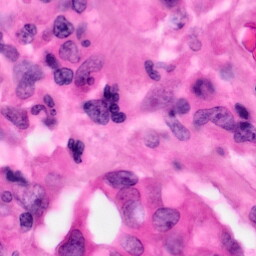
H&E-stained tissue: Pancreatic